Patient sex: M
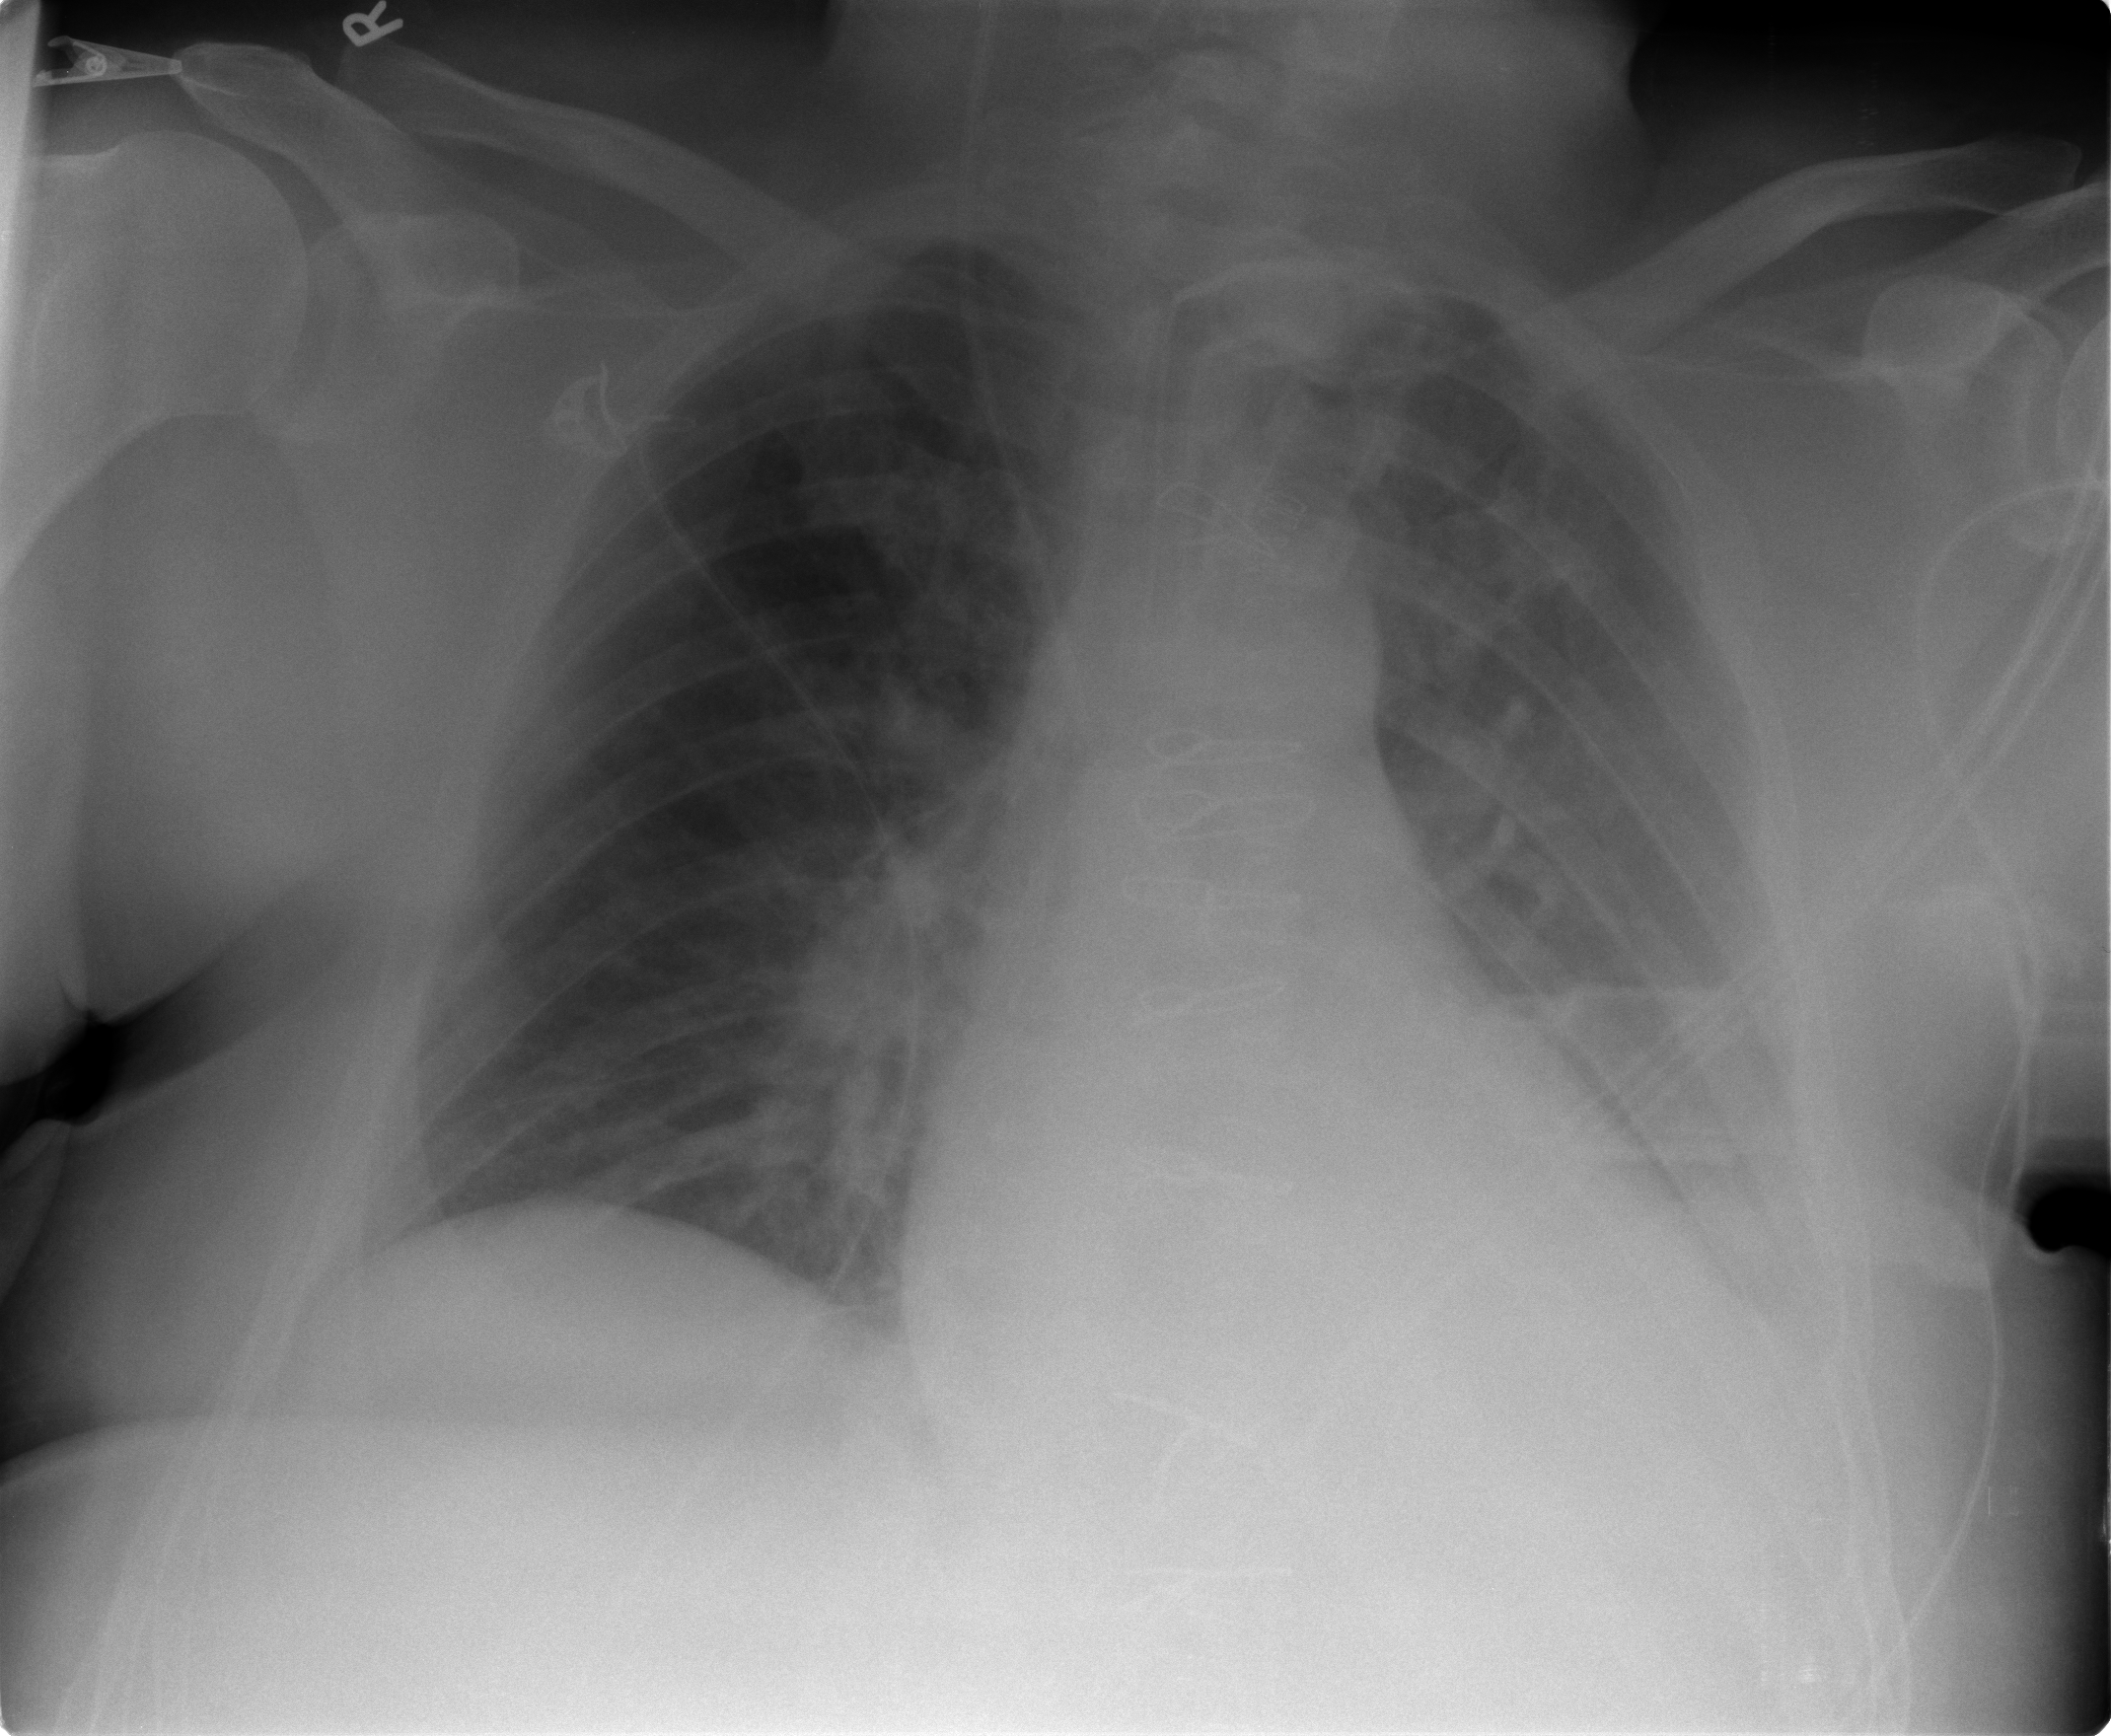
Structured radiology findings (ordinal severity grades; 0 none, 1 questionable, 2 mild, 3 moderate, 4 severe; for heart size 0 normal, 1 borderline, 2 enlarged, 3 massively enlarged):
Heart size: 2
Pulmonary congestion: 2
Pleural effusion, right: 0
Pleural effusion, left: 3
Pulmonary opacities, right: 0
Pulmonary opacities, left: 1
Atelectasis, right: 1
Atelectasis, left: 2